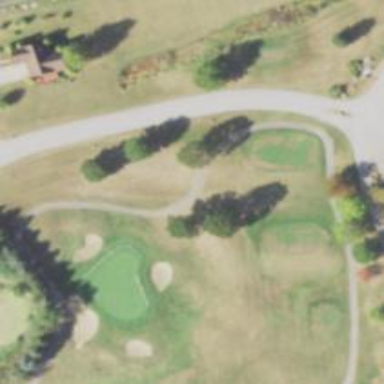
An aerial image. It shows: Path for both roads and golfers.